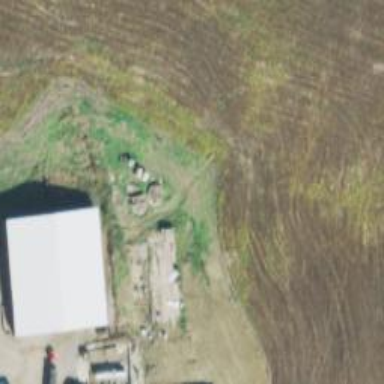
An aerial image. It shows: Silo.